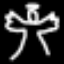
Label: angel